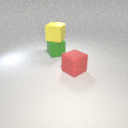
large green rubber cube below large yellow rubber cube